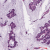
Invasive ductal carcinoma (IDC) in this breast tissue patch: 1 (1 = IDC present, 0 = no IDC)